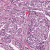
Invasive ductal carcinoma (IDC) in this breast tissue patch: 1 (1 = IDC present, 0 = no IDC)